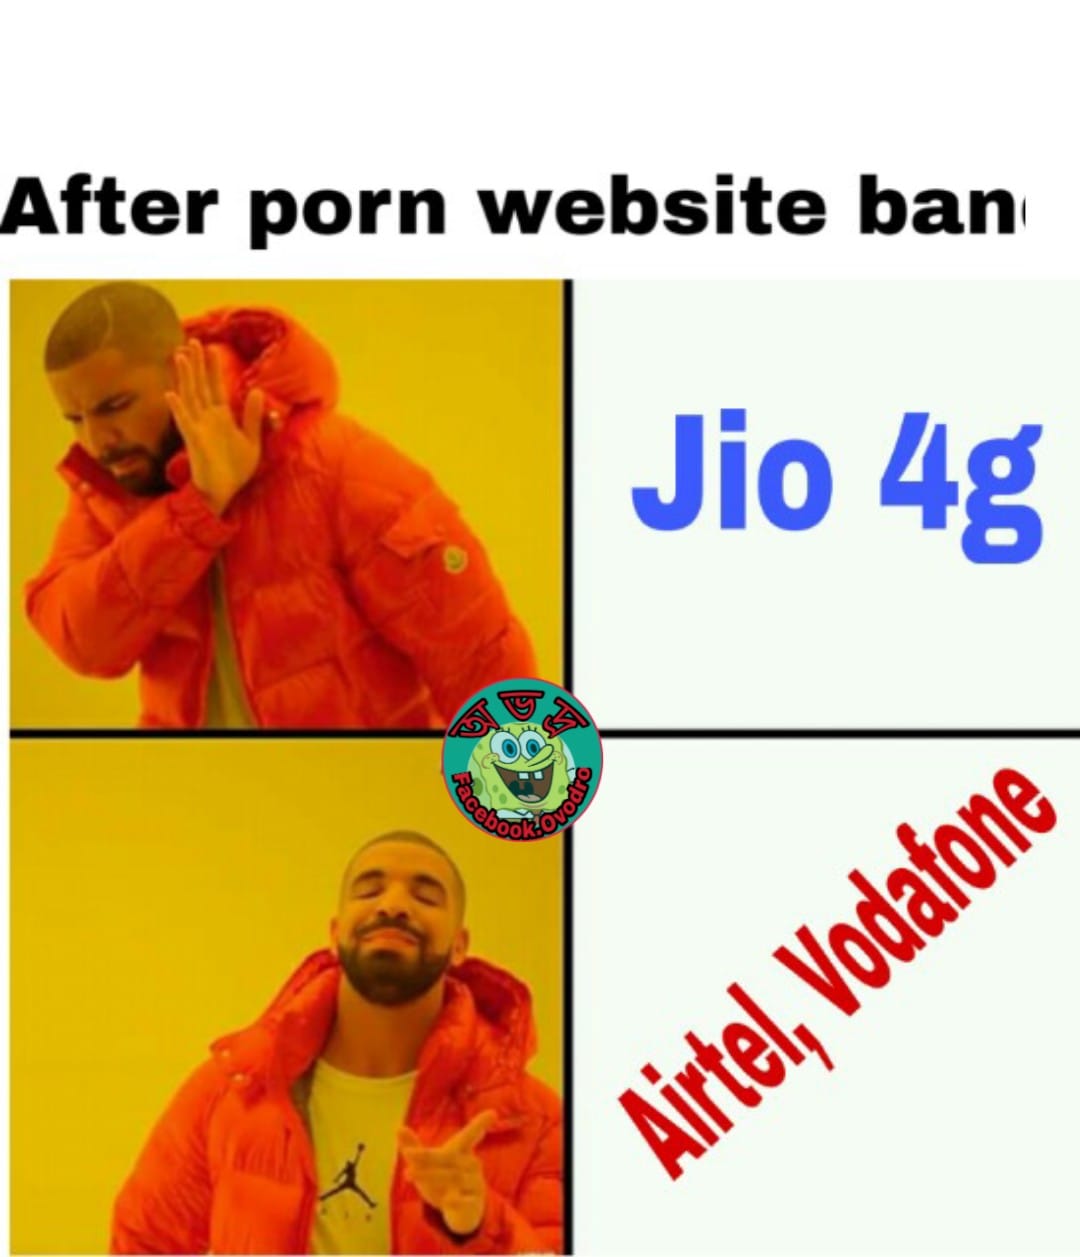
Caption: After porn website ban    Jio 4g   Airtel, Vodafone
Label: non-hate